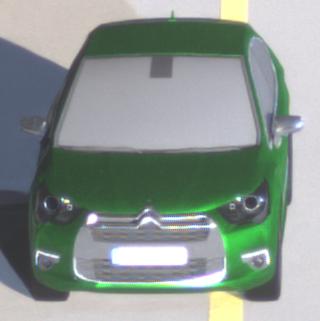
Make: Citroen
Model: DS 4 VTi 120
Detailed model: DS 4
Model produced from: 2011/05
Model produced until: 2015/01
Doors: 5
Color: green
Road condition: dry road
Daytime: night
Contrast: high contrast